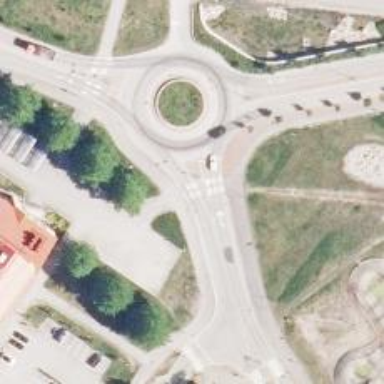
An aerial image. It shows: Uncontrolled zebra crossing on the road.